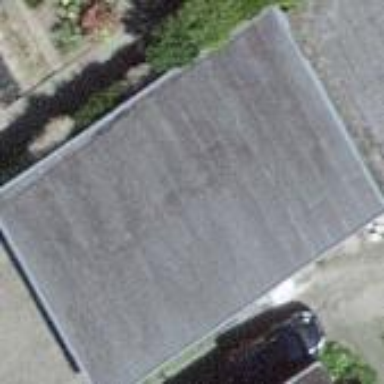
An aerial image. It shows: Garage.